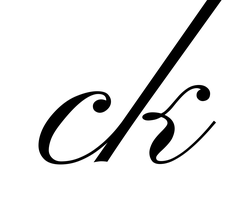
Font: PinyonScript-Regular